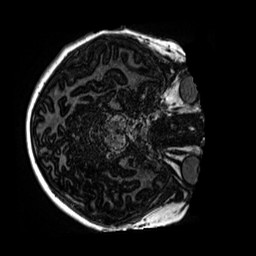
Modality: MP2RAGE
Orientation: axial
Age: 9
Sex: male
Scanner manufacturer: siemens
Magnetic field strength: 3 T
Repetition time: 4 s
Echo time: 0.00299 s